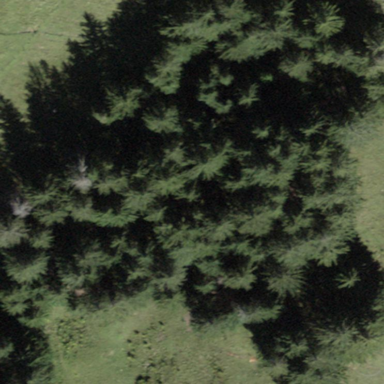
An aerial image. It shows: Forest area.